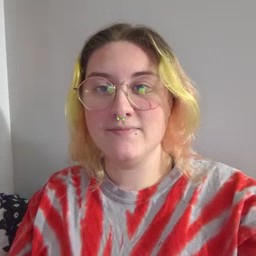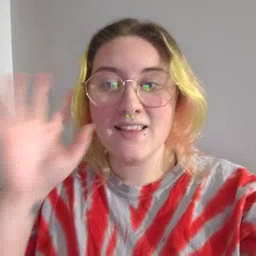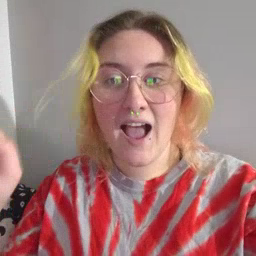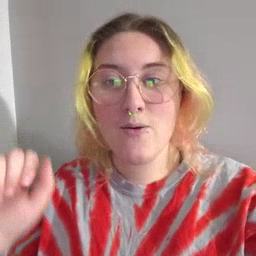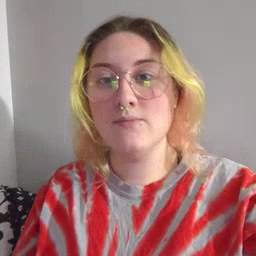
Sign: loud